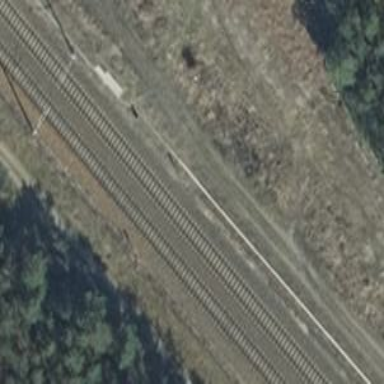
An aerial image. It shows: Railway signal.